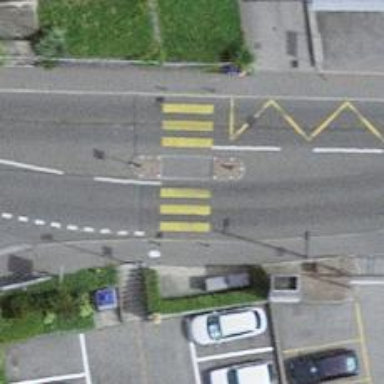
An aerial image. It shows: Zebra crossing on the road.